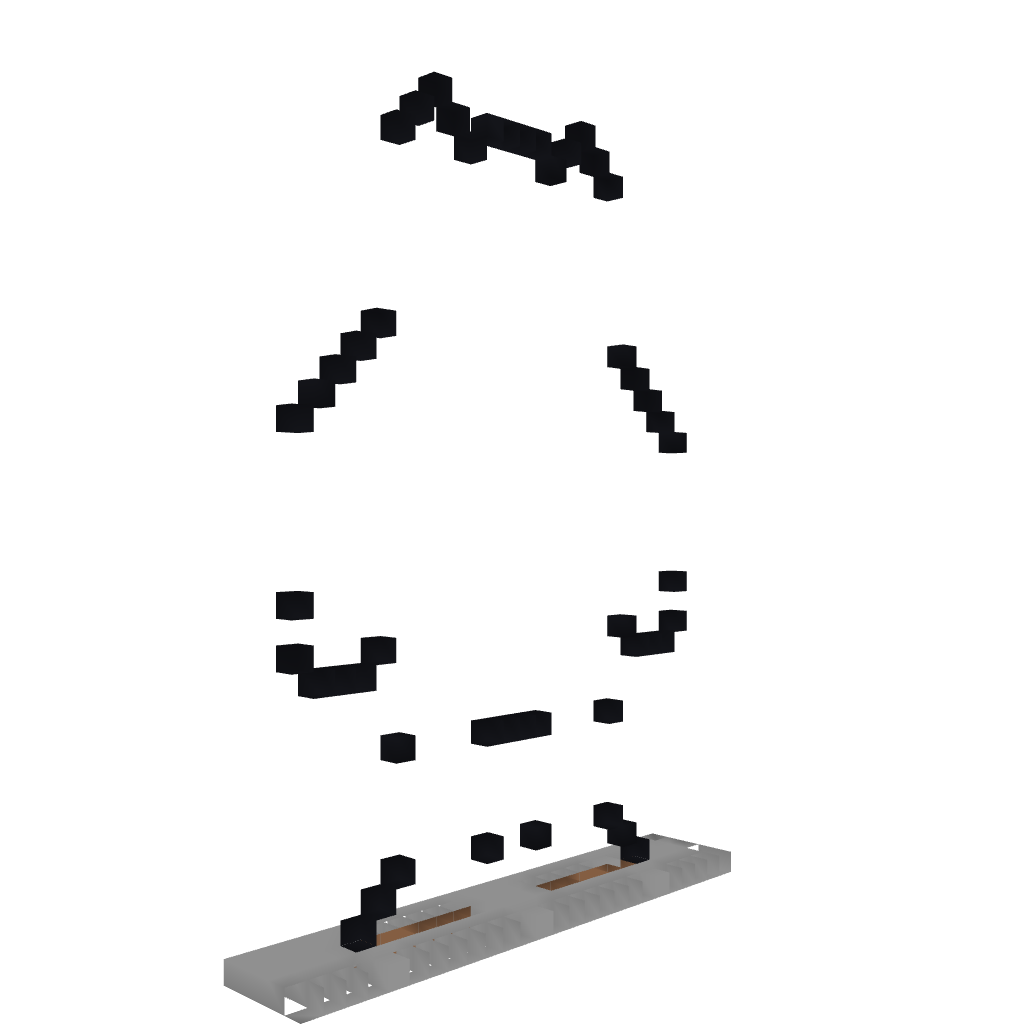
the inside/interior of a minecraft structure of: Finn The Human